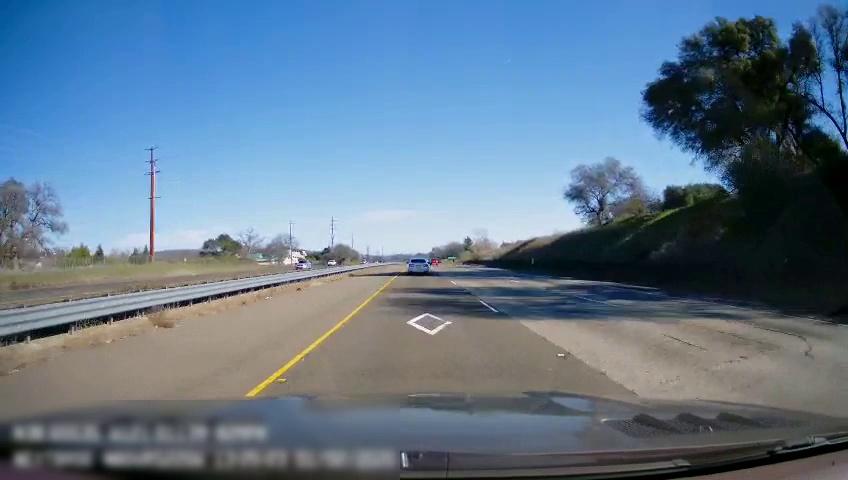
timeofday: Day
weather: Sunny
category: Drivable Space
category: Drivable Space
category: Vehicles | Car
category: Vehicles | Car
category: Vehicles | SUV
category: Lanes | Current Lane
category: Lanes | Current Lane
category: Lanes | Alternate Lane
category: Lanes | Alternate Lane
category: Traffic | Signs